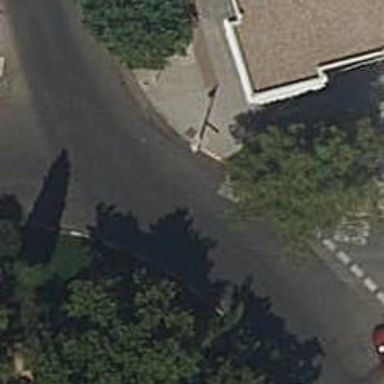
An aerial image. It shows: Roundabout on residential road with asphalt surface.